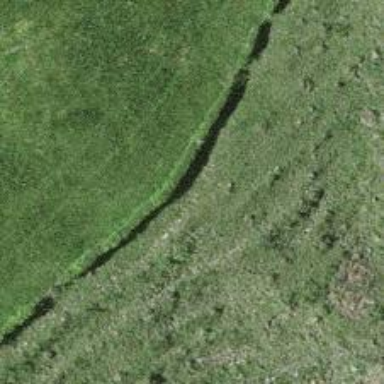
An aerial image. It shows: Hedge barrier.